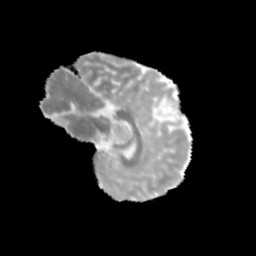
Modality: MD
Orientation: sagittal
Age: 12
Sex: male
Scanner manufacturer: siemens
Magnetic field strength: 3 T
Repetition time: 3.8 s
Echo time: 0.07 s